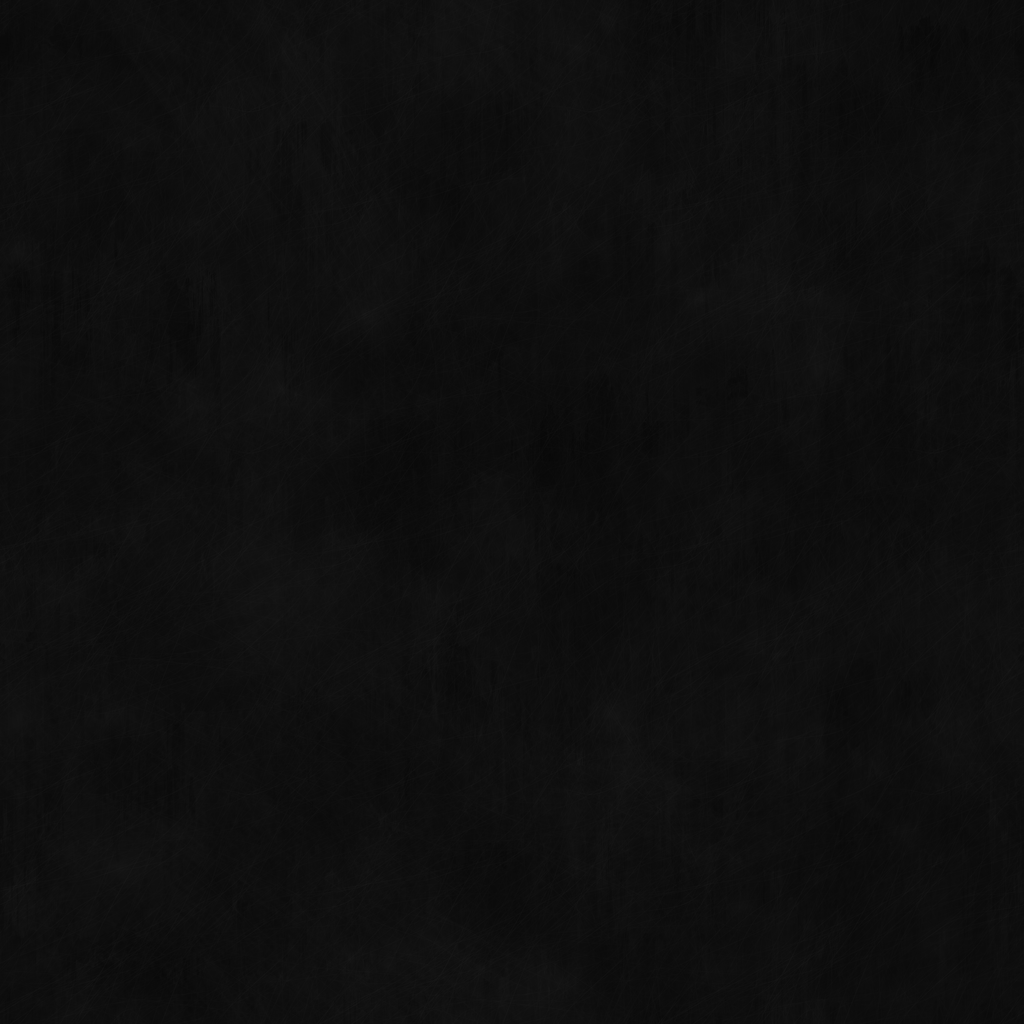
Texture map type: Roughness